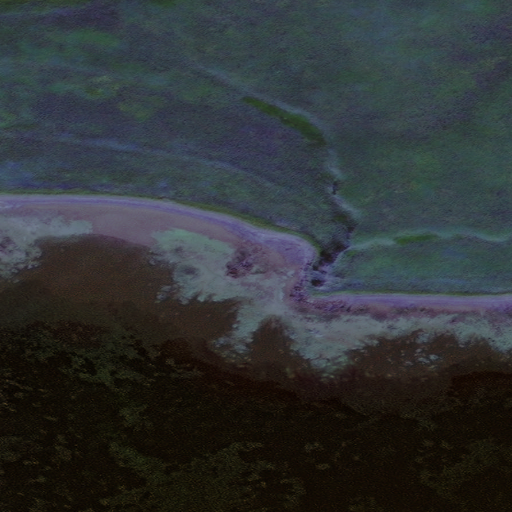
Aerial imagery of island in Alaska named Wanda Island containing only unknown